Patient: sex F, age 56
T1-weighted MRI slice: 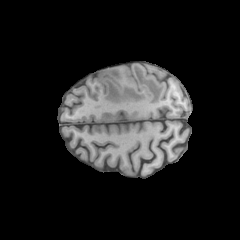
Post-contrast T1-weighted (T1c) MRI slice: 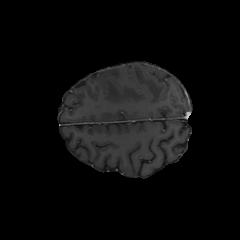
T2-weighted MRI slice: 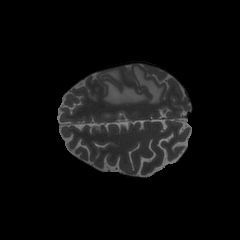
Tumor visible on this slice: yes
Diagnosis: Glioblastoma, IDH-wildtype
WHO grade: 4